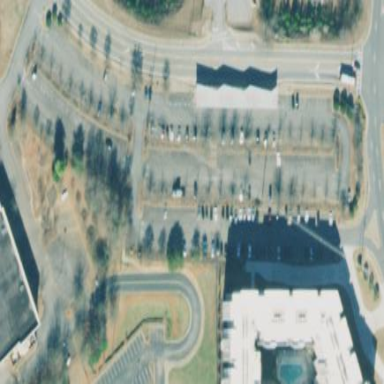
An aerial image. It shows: Parking area with surface parking facilities and park and ride service available.